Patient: sex M, age 33
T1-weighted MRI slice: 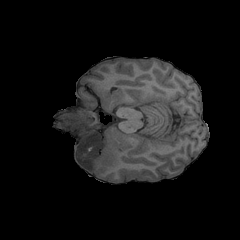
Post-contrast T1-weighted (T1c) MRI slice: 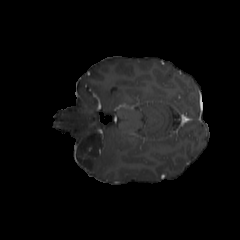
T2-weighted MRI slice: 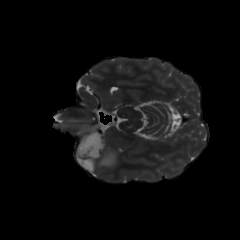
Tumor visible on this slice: yes
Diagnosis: Astrocytoma, IDH-mutant
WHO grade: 4